Question: Here's the latex code for the function that I would like to expand and derive:
'$f(x) = \sum\limits_{i=1}^n \left(x_i +
rac{h}{2}(1-ih)\sum\limits_{j=1}^i jh(x_j + jh +1)^3 +
rac{h}{2}ih\sum\limits_{j=i+1}^n (1-jh)(x_j+jh+1)^3
ight)^2$'

I plan deriving for 'n=6' through 'deriv(expression(myfunction),c('x1', 'x2','x3','x4','x5','x6'))'. I don't know how to compute the derivative without expanding the function but if there is a way please let me know.
My problem begins when trying to expand the function in just one string because part of the expression gets repeated so any help would be appreciated:
'''
n<-6
myexpr <- sapply(1:n, function(i) paste( paste('x',i,sep=''),paste('+h/2*(1-',i,'*h)*(',sep=''),
sapply(1:i,function(j) paste('(j*h*(',paste('x',j,sep=''),'j*h+1)^3)',collapse='+')),
paste('+h/2*',i,'*h*(',sep=''),
sapply((i+1):n,function(j) paste('((1-j*h)*(',paste('x',j,sep=''),'+j*h+1)^3)',collapse='+'))
,collapse='+'))
deriv(expression(myexpr),c('x1', 'x2','x3','x4','x5','x6'))
'''
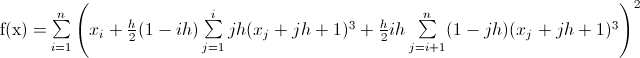
Answer: I've been down voted for something I though that could be done. In fact, it is not only that could be done but also that R solves very fast:
'''
z <- paste(
sapply(1:6, function(i,n=6) {
require(MASS)
h <- fractions(1/(n+1))
a <- paste('x',i,sep='')
b <- paste('+.5*',h,'*(1-',i,'*',h,')*(',sep='')
cc <- paste(sapply(1:i,function(j) paste(j,'*',h,'*(',paste('x',j,sep=''),'+',j,'*',h,'+1)^3',sep='')),collapse='+')
d <- paste(a,b,cc,')')
e <- if (i < 6) paste('+.5*',h,'*(',i,'*',h,')*(',sep='') else ''
f <- if (i < 6) paste(sapply((i+1):n,function(j) paste('(1-',j,'*',h,')*(',paste('x',j,sep=''),'+',j,'*',h,'+1)^3',sep='')),collapse='+') else ''
g <- paste(e,f,ifelse(i!=6,')',""))
paste('(',d,g,')^2',sep='')
}
),
collapse='+')
deriv(parse(text=z),c('x1','x2','x3','x4','x5','x6'))
'''